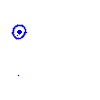
Particle: kaon